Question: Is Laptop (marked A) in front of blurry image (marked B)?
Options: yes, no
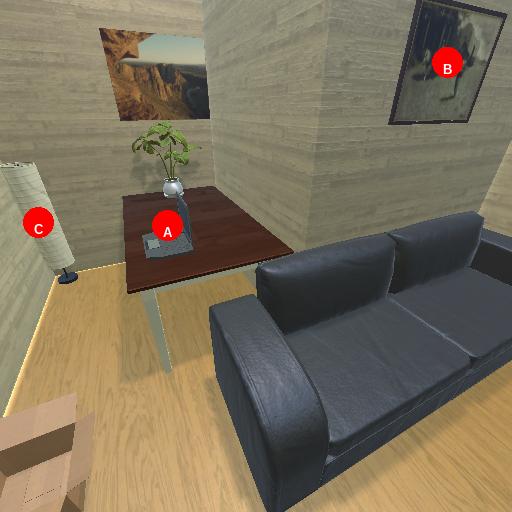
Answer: yes